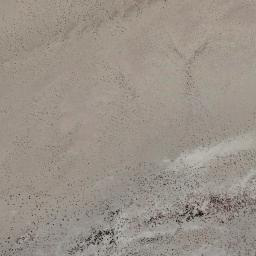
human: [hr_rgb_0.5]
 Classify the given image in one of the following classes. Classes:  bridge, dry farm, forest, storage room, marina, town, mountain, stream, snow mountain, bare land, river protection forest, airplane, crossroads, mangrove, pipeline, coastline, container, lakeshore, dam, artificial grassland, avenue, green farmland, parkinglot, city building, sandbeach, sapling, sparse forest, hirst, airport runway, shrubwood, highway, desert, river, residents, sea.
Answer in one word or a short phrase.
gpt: bare land